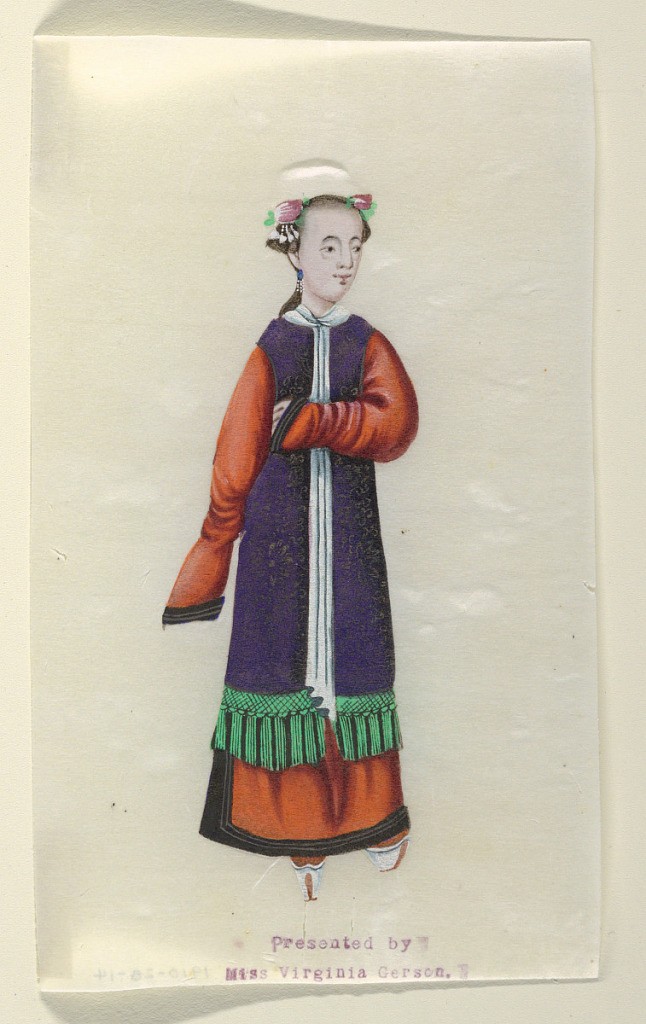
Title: Standing Lady
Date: mid-19th century
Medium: Brush and watercolor on rice paper
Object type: Painting
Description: A standing lady, seen frontally, wearing a blue smock over an orange undergarment.. She holds her right hand at her breast.